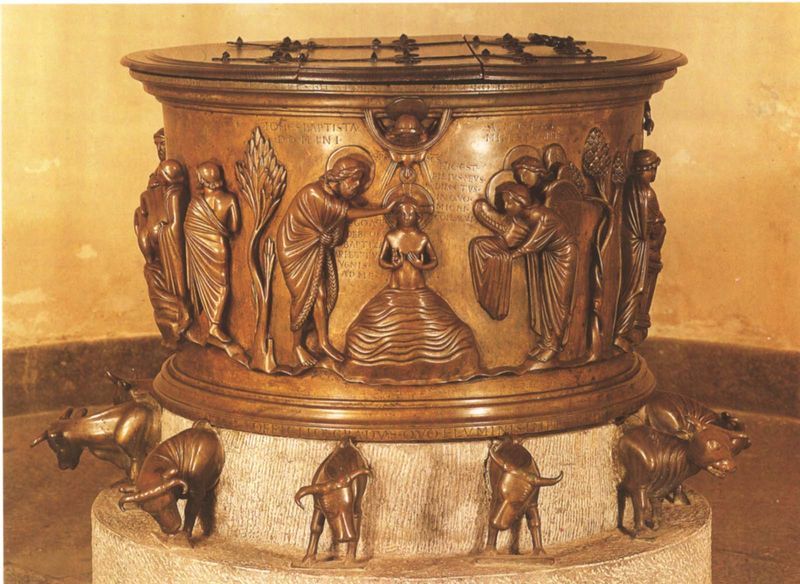
Titel: Taufbecken
Künstler: Reiner von Huy
Standort: Lüttich, St. Bartholomäus (EU - B)
Schlagwörter: baum, gott, mann, bäume, frau, holz, kleid, köpfe, marmor, szene, tiere, tuch, bart, johannes, sockel, stein, taube, täufer, kirche, gewand, pflanze, brunnen, rund, engel, kübel, relief, schrift, wellen, inschrift, metall, bronze, deckel, gefäß, zinn, rinder, dose, religion, beton, becken, kupfer, fass, reichen, scharniere, sims, heiligenschein, jesus, verbeugen, heilige, hörner, bottich, block, taufe, ochsen, stier, stiere, kästchen, aufbewahrung, aureole, kessel, baptisterium, latein, taufbecken, weihwasser, jordan, taufe christi, kälber, heiliger geist, gaben, sakrament, heiligung, stierköpfe, skulbture, jesutaufe